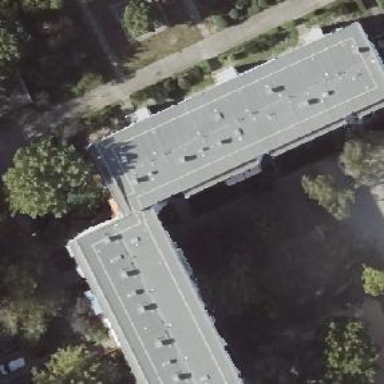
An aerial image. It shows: Apartment building with flat roof.